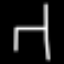
Label: chair